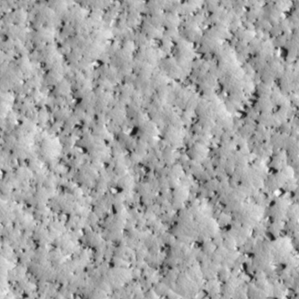
Label: non_frost